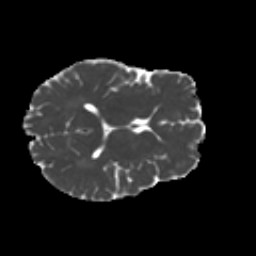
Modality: MD
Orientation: axial
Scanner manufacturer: siemens
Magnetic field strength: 3 T
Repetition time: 4.16 s
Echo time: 0.0806 s